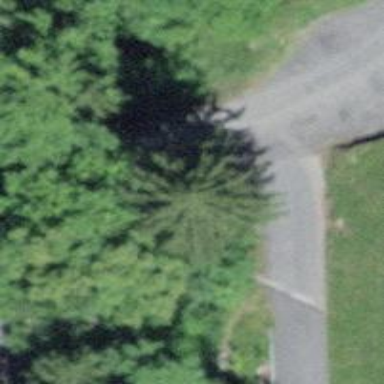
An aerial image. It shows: Unclassified road with bridge.